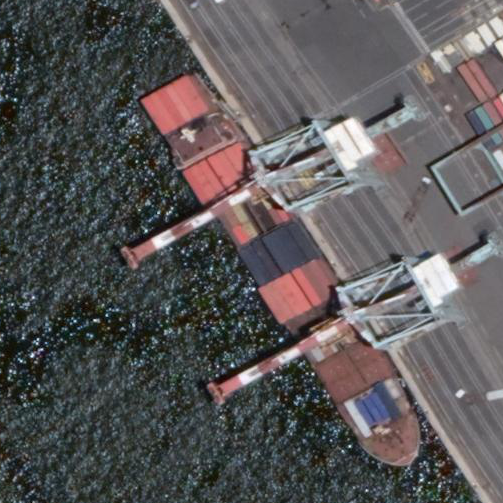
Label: Container_ship